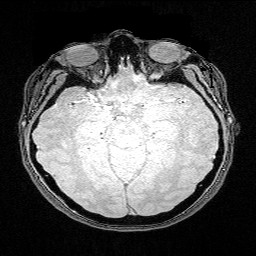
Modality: FLASH
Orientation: coronal
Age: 31
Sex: female